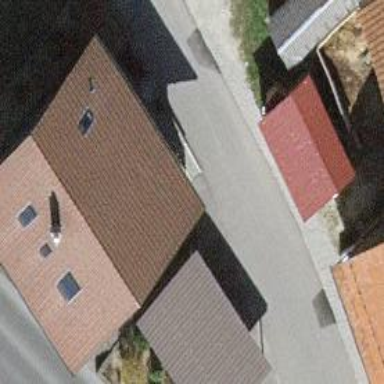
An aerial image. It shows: Building with flat beige roof.